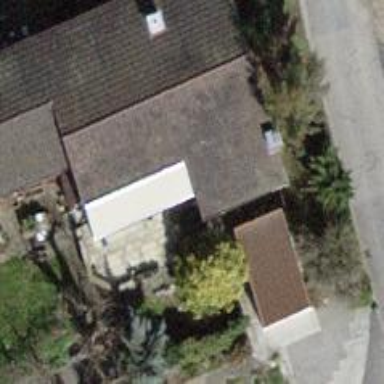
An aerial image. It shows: Building with tile roof.